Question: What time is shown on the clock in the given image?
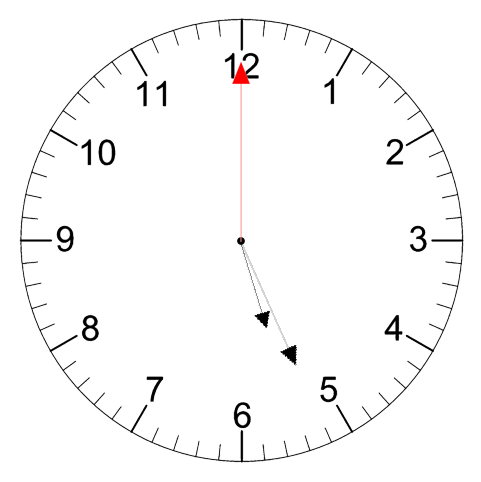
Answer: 05:26:00